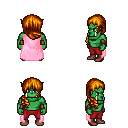
a pixel art fantasy rpg character, male body template, orc, green skin, pink cape, red pants, dark blonde right-swept hairstyle, leather bracers, brown shoes, four views (front, back, left, right), 2x2 character sprite sheet, small pixel art, hard edges, no anti-aliasing